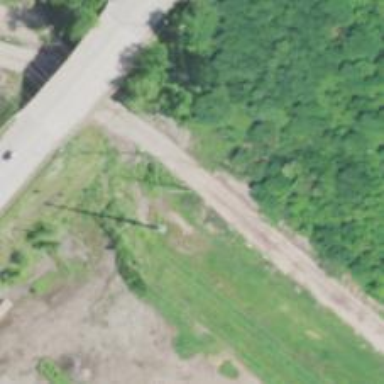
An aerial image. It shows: Power pole.